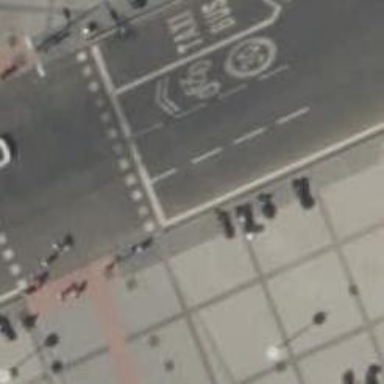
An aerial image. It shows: Road with traffic signals.